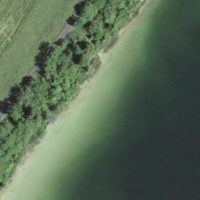
EUNIS habitat code: 14
Species observed at this site:
Rhamnus cathartica
Cypripedium calceolus
Campanula glomerata